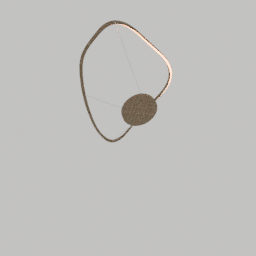
Label: lighting